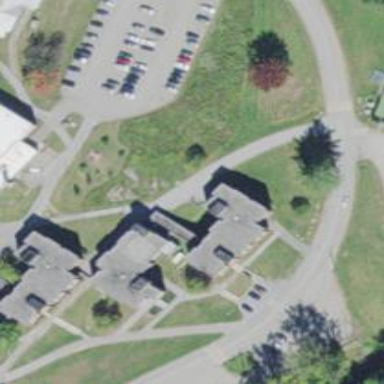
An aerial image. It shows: Dormitory building.